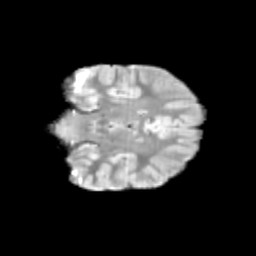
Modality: T2w
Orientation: coronal
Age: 9
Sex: male
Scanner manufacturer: siemens
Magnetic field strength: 3 T
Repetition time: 3.8 s
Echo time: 0.07 s